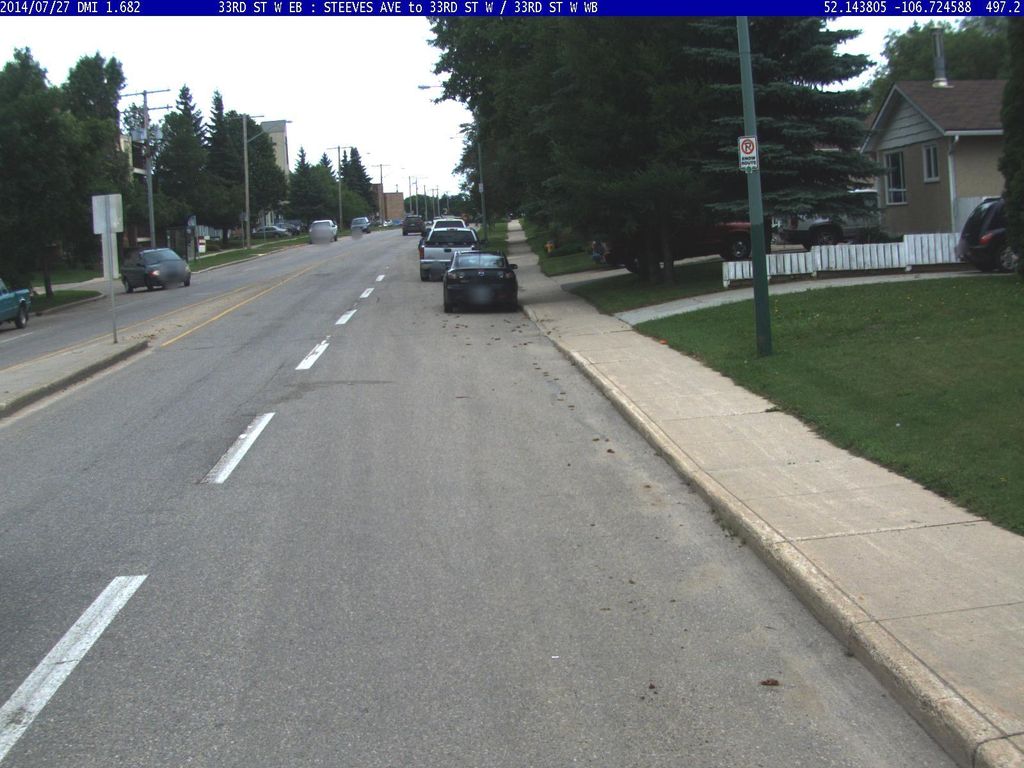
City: saskatoon